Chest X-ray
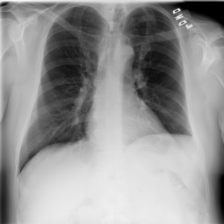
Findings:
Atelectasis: negative
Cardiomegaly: negative
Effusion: negative
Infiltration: negative
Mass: negative
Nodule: positive
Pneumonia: negative
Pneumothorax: negative
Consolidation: negative
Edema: negative
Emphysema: negative
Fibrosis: negative
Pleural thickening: negative
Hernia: negative